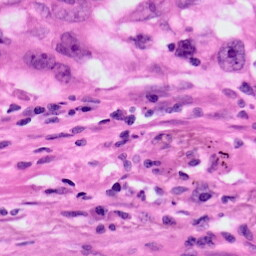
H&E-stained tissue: Lung